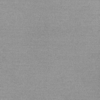
Label: dusty